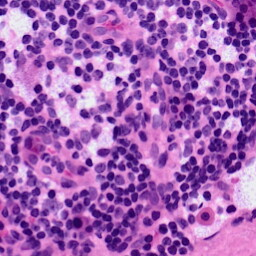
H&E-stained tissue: LymphNode